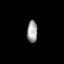
Tissue: prostate
Cell type: NK cells
Senescence score: 0.7127
Nuclear area (px): 221
Mean DAPI intensity: 160.742